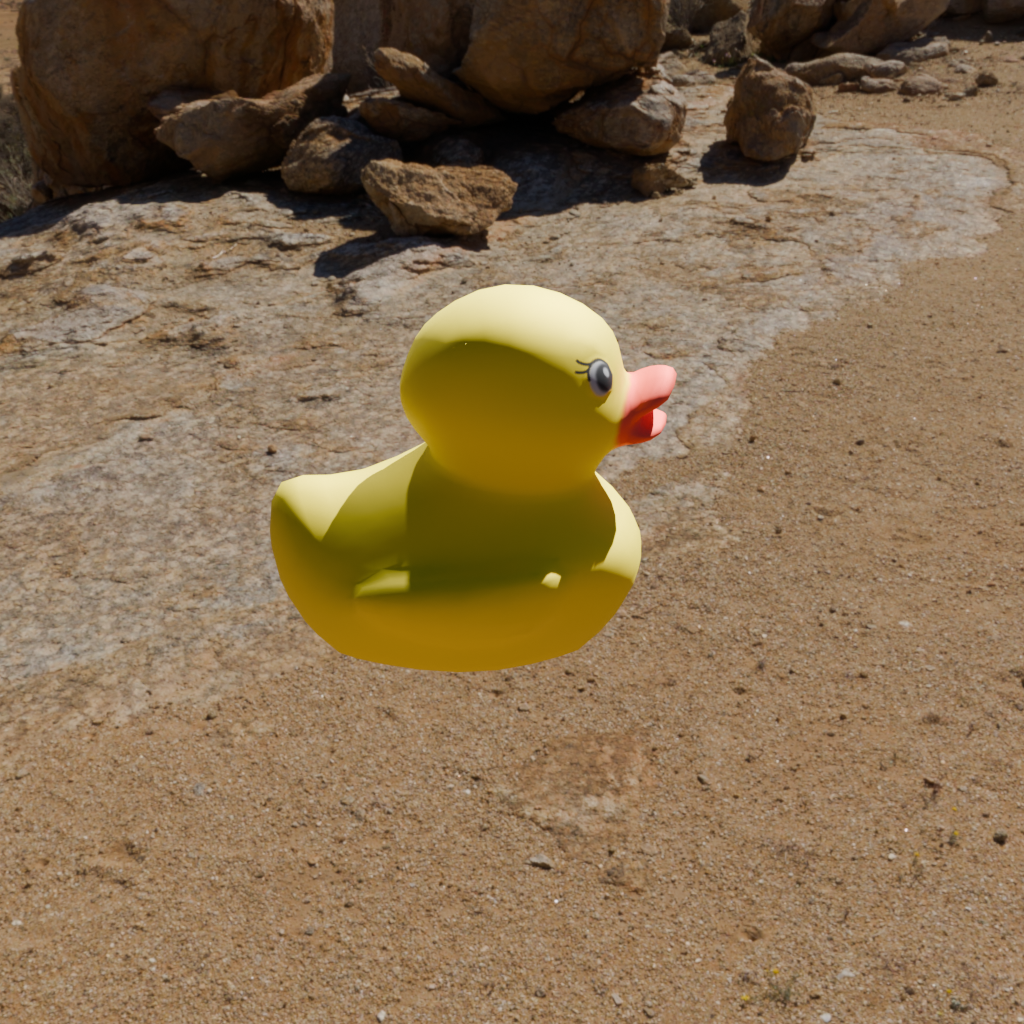
an image of a yellow rubber duck seen from <right> in a sunny desert landscape with a clear sky.